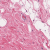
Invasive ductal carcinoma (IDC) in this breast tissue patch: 0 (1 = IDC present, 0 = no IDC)